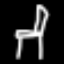
Label: chair